Question: Hi i'm trying to create a Twitter fixed style header using some code i found online and what i've got so far works however the content scroll bar doesn't appear fully. As in you can't fully see anything in a footer when broswing at 100%
Live Demo: <URL>
If someone could help me out that would be great. Here is also a screenshot what i'm talking about!

CODE:
'''
html {
height:100%; /* fix height to 100% for IE */
max-height:100%; /* fix height for other browsers */
padding:0; /*remove padding */
margin:0; /* remove margins */
border:0; /* remove borders */
background:#fff; /*color background - only works in IE */
/* hide overflow:hidden from IE5/Mac */
/* \*/
overflow:hidden; /*get rid of scroll bars in IE */
/* */
}
body {
height:100%;
max-height:100%;
overflow:hidden;
padding:0;
margin:0;
border:0;
font: 13px/1.5 Helvetica Neue,Arial,Helvetica,'Liberation Sans',FreeSans,sans-serif;
}
#content {
display:block;
height:100%;
max-height:100%;
overflow:auto;
padding-left:100px;
position:relative;
z-index:3;
word-wrap:break-word;
top:45px;
}
#head {
position:absolute;
margin:0;
top:0;
display:block;
width:100%;
height:40px;
-moz-box-shadow: 0 1px 2px rgba(0, 0, 0, 0.5);
background:#333333;
background: -moz-linear-gradient(center top , #333333, #111111) repeat scroll 0 0 transparent;
}
#logo a {
background: url("twitter_logo_right.png") no-repeat scroll 20px 9px transparent;
color: #FFFFFF;
display: block;
height: 40px;
margin-right: 5px;
outline: medium none;
text-indent: -9999px;
width: 140px;
float:left;
}
.searchbox{
-moz-border-radius: 4px 4px 4px 4px;
-moz-box-shadow: 0 1px 0 #444444;
background: none repeat scroll 0 0 #666666;
border: 1px solid black;
color: #CCCCCC;
font: 13px Arial,sans-serif;
padding: 6px 25px 4px 6px;
width: 215px;
float:left;
}
.searchbox:focus {
background: none repeat scroll 0 0 #eeeeee;
border: 1px solid #999999;
}
#head ul {
margin:0;
padding:0;
background:transparent;
height:100%;
margin-left:60px;
padding-left:60px;
padding-top:10px;
}
#head ul li { display:inline;}
#head ul li a { padding-left:20px; color:#BABABA; text-decoration:none;}
#head ul li a:hover { color:#FFFFFF; }
table tr td{height:100px; width:300px; -moz-border-radius:12px; background-color:#C6C6C6; margin:botton:30px;}
table tr td a{color: #007B9F; font-size:1.5em; text-decoration:none;}
'''
'''
<!DOCTYPE html PUBLIC "-//W3C//DTD XHTML 1.0 Strict//EN" "http://www.w3.org/TR/xhtml1/DTD/xhtml1-strict.dtd">
<html xmlns="http://www.w3.org/1999/xhtml" xml:lang="en">
<head>
<meta http-equiv="Content-Type" content="text/html; charset=UTF-8" />
<title>WebSpeaks.in</title>
</head>
<body>
<div id="head">
<div id="logo">
<a href="#"></a>
</div>
<form style="display:inline;">
<input style="margin-top:3px;" class="searchbox" type="text"/>
</form>
<ul>
<li>
<a href="#" title="Home">Home</a>
<li>
<li>
<a href="#" title="Profile">Profile</a>
</li>
<li>
<a href="#" title="Profile">Messages</a>
</li>
<li>
<a href="#" title="Profile">Who To Follow</a>
</li>
</ul>
</div>
<div id="content">
<div>
<table>
<tr>
<td><a href="http://www.webspeaks.in/2011/02/how-to-hide-add-item-button-magento.html">How to hide 'Add Item' button in Magento Backend Grid</a></td>
</tr>
<tr>
<td><a href="http://www.webspeaks.in/2011/02/learn-method-chaining-with-advanced.html">Learn Simple Method Chaining in PHP </a></td>
</tr>
<tr>
<td><a href="http://www.webspeaks.in/2011/02/create-simple-paint-canvas-using.html">Create Simple Paint Canvas using JavaScript</a></td>
</tr>
<tr>
<td><a href="http://www.webspeaks.in/2011/01/quickview-my-first-magento-extension.html">Quickview: My First Magento Extension</a></td>
</tr>
<tr>
<td><a href="http://www.webspeaks.in/2011/01/disabling-right-click-on-web-pagediv.html">Disabling Right Click on Web Page/DIV, Disabling Text Copy From a Web Page</a></td>
</tr>
<tr>
<td><a href="http://www.webspeaks.in/2011/01/google-like-instant-preview-using.html">Google like Instant Preview using jQuery & base64 Image Encoding in PHP</a></td>
</tr>
<tr>
<td><a href="http://www.webspeaks.in/2011/01/bubbly-image-gallery-with-jquery.html">Stylish Bubbly Image Gallery with jQuery</a></td>
</tr>
<tr>
<td><a href="http://www.webspeaks.in/2011/01/here-is-simple-script-showing-image.html">Image Zoom Effect with jQuery</a></td>
</tr>
</table>
</div>
</div>
</body>
</html>
'''
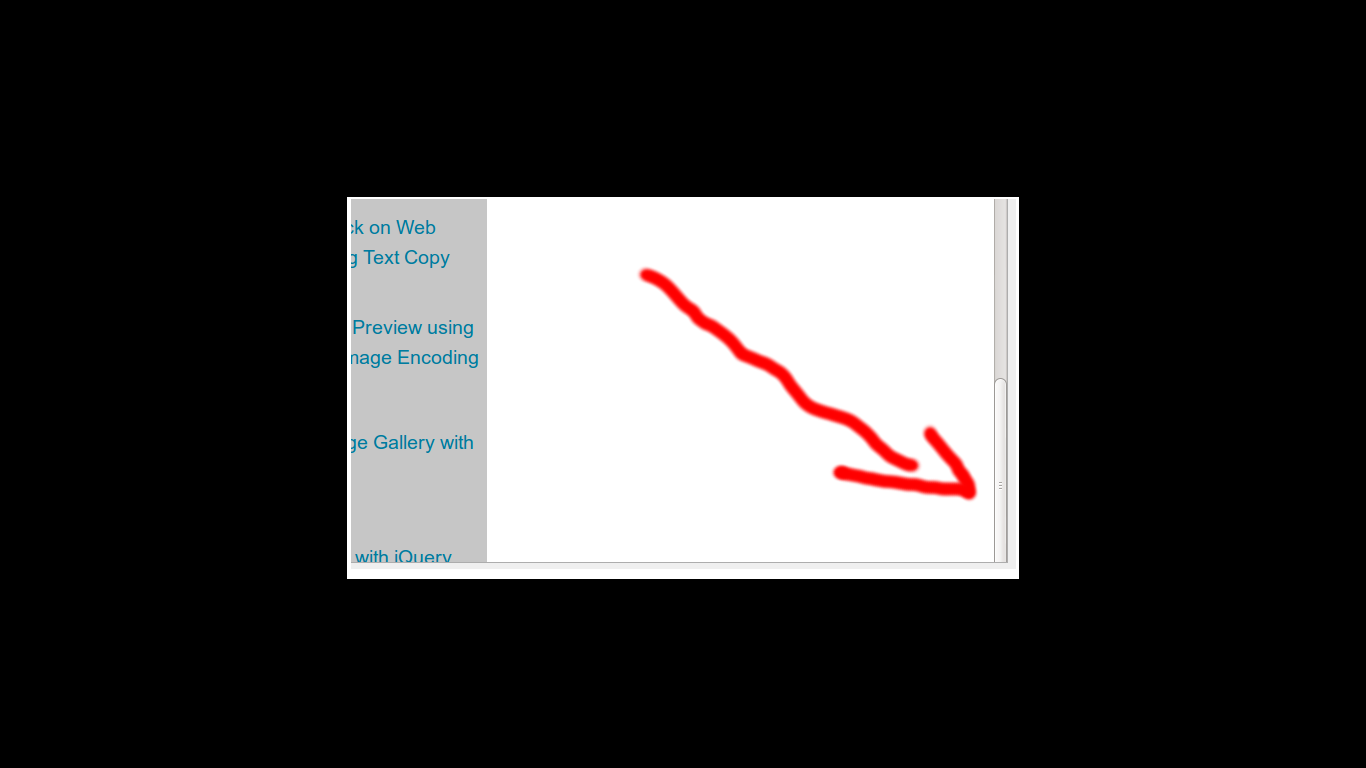
Answer: There is a kind of hacky solution, I don't know if it is supported in all browsers, but you could do:
'''
#content {
height: calc(100% - 45px);
}
'''